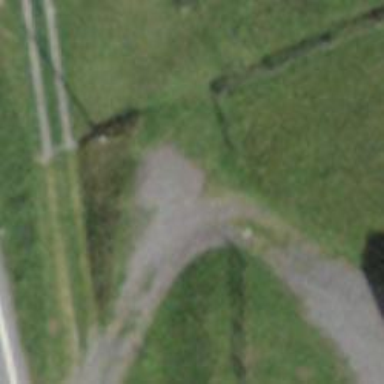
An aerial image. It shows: Unpaved driveway used as service road.